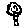
Label: tree